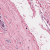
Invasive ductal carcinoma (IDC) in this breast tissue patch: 0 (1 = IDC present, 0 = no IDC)